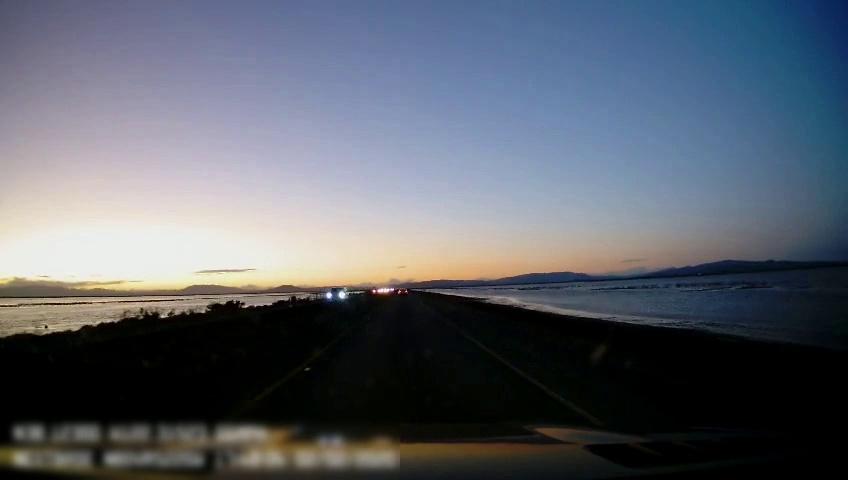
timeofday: Dusk/Dawn/Twilight
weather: Sunny
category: Drivable Space
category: Vehicles | SUV
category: Vehicles | Car
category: Lanes | Current Lane
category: Lanes | Current Lane